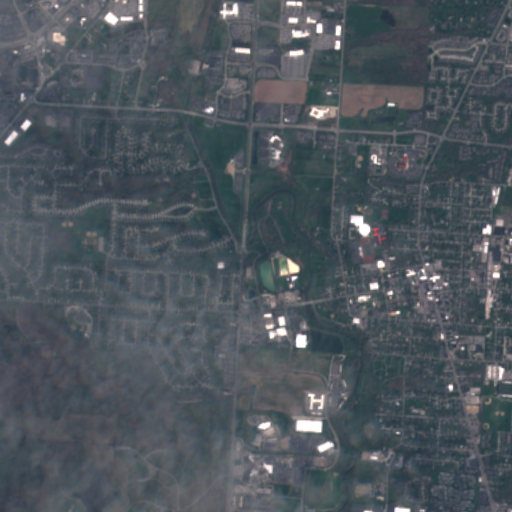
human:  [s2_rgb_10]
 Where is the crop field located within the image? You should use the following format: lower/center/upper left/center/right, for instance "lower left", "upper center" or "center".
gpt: The crop field is located in the upper center of the image.
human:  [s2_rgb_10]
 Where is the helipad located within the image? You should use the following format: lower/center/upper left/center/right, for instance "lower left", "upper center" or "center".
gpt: The helipad is located in the lower center of the image.
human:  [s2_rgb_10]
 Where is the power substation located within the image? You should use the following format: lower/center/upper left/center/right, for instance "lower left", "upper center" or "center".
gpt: The power substation is located in the upper center of the image.
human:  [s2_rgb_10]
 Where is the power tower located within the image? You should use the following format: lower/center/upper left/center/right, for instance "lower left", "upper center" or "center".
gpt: The power tower is located in the upper right of the image.
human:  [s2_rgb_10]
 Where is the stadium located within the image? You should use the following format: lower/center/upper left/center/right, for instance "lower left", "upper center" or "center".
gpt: The stadium is located in the lower right of the image.
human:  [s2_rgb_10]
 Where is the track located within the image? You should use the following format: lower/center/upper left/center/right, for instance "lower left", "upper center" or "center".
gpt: The track is located in the lower right of the image.
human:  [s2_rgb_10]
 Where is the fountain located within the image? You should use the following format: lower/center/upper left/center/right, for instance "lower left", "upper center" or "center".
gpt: The fountain is located in the upper left of the image.
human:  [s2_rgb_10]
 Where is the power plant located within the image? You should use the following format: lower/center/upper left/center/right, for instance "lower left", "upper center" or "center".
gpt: There is no power plant in the image.